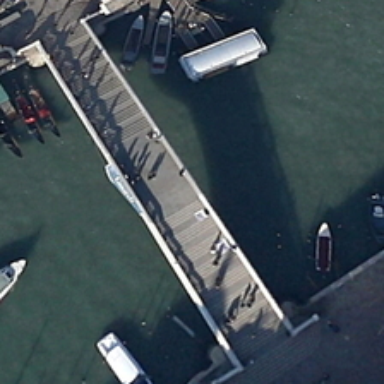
There are some yachts berthing near the bridge with some people .